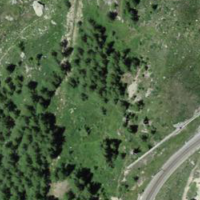
EUNIS habitat code: 31
Species observed at this site:
Bartsia alpina